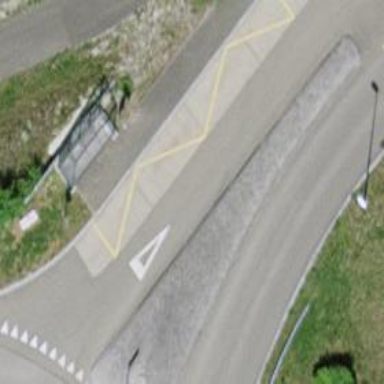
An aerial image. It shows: Bus stop with platform for public transport.